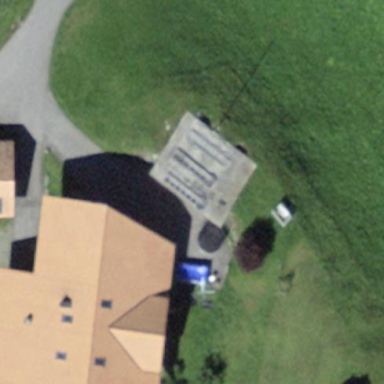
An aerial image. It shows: Garage.